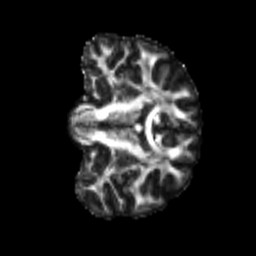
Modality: FA
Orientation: coronal
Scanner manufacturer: siemens
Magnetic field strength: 3 T
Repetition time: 4 s
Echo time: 0.0594 s